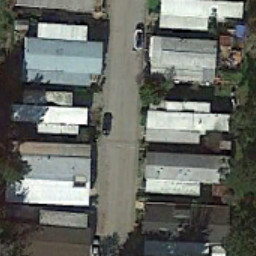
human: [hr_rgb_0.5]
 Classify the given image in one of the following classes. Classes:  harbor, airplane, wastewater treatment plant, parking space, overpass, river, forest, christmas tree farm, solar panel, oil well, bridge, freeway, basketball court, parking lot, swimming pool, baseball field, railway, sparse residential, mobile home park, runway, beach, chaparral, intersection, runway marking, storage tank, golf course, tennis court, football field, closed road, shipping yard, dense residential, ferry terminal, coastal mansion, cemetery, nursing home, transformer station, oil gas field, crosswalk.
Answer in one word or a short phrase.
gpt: mobile home park